Aerial crown-view tile of a tropical tree (Barro Colorado Island, Panama), acquired 20241014:
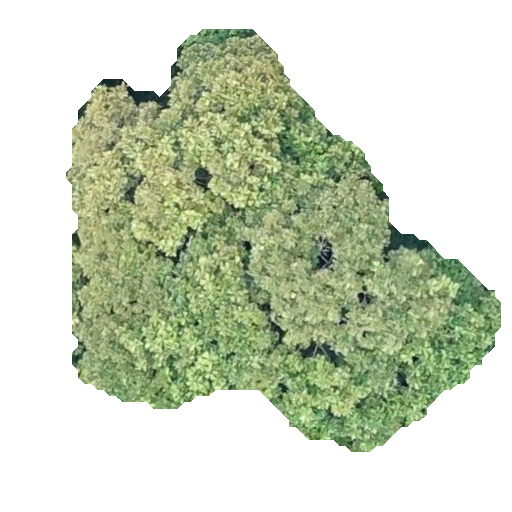
Species: Dipteryx oleifera
GBIF accepted scientific name: Dipteryx oleifera
Crown area: 180.172 m²